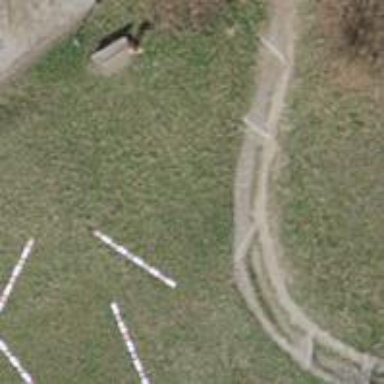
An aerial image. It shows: Pebblestone track with grade2 quality.